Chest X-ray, PA view. Patient: 40 years old, sex F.
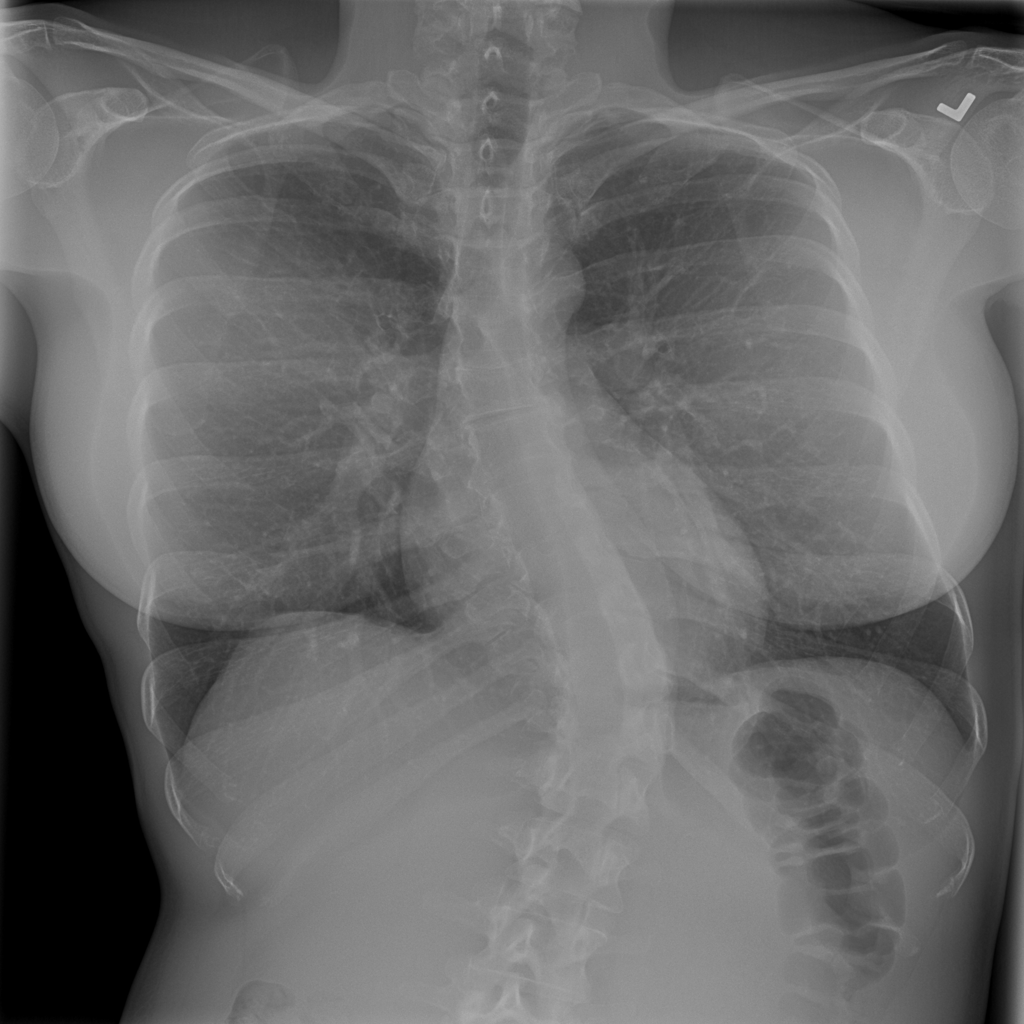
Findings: No Finding